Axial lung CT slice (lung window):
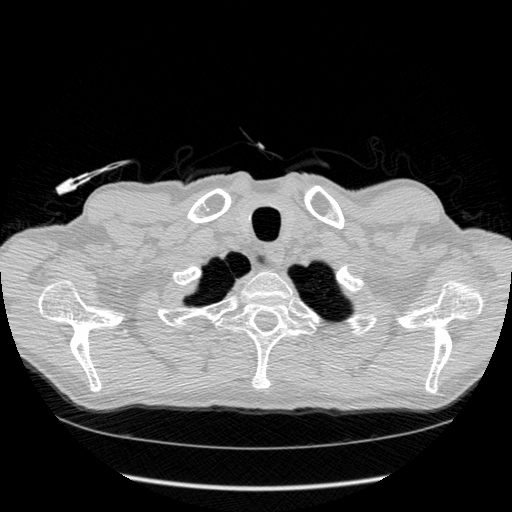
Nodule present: no